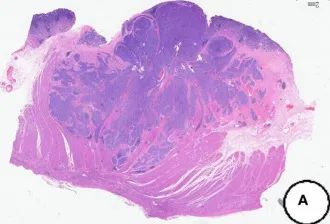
Histological findings of the tumor. The tumor shows infiltrative growth in the mucosa, submucosa, and ,muscularis propria.
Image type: pathology (h&e)